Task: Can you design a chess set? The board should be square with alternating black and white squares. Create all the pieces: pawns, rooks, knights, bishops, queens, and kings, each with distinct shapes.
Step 963:
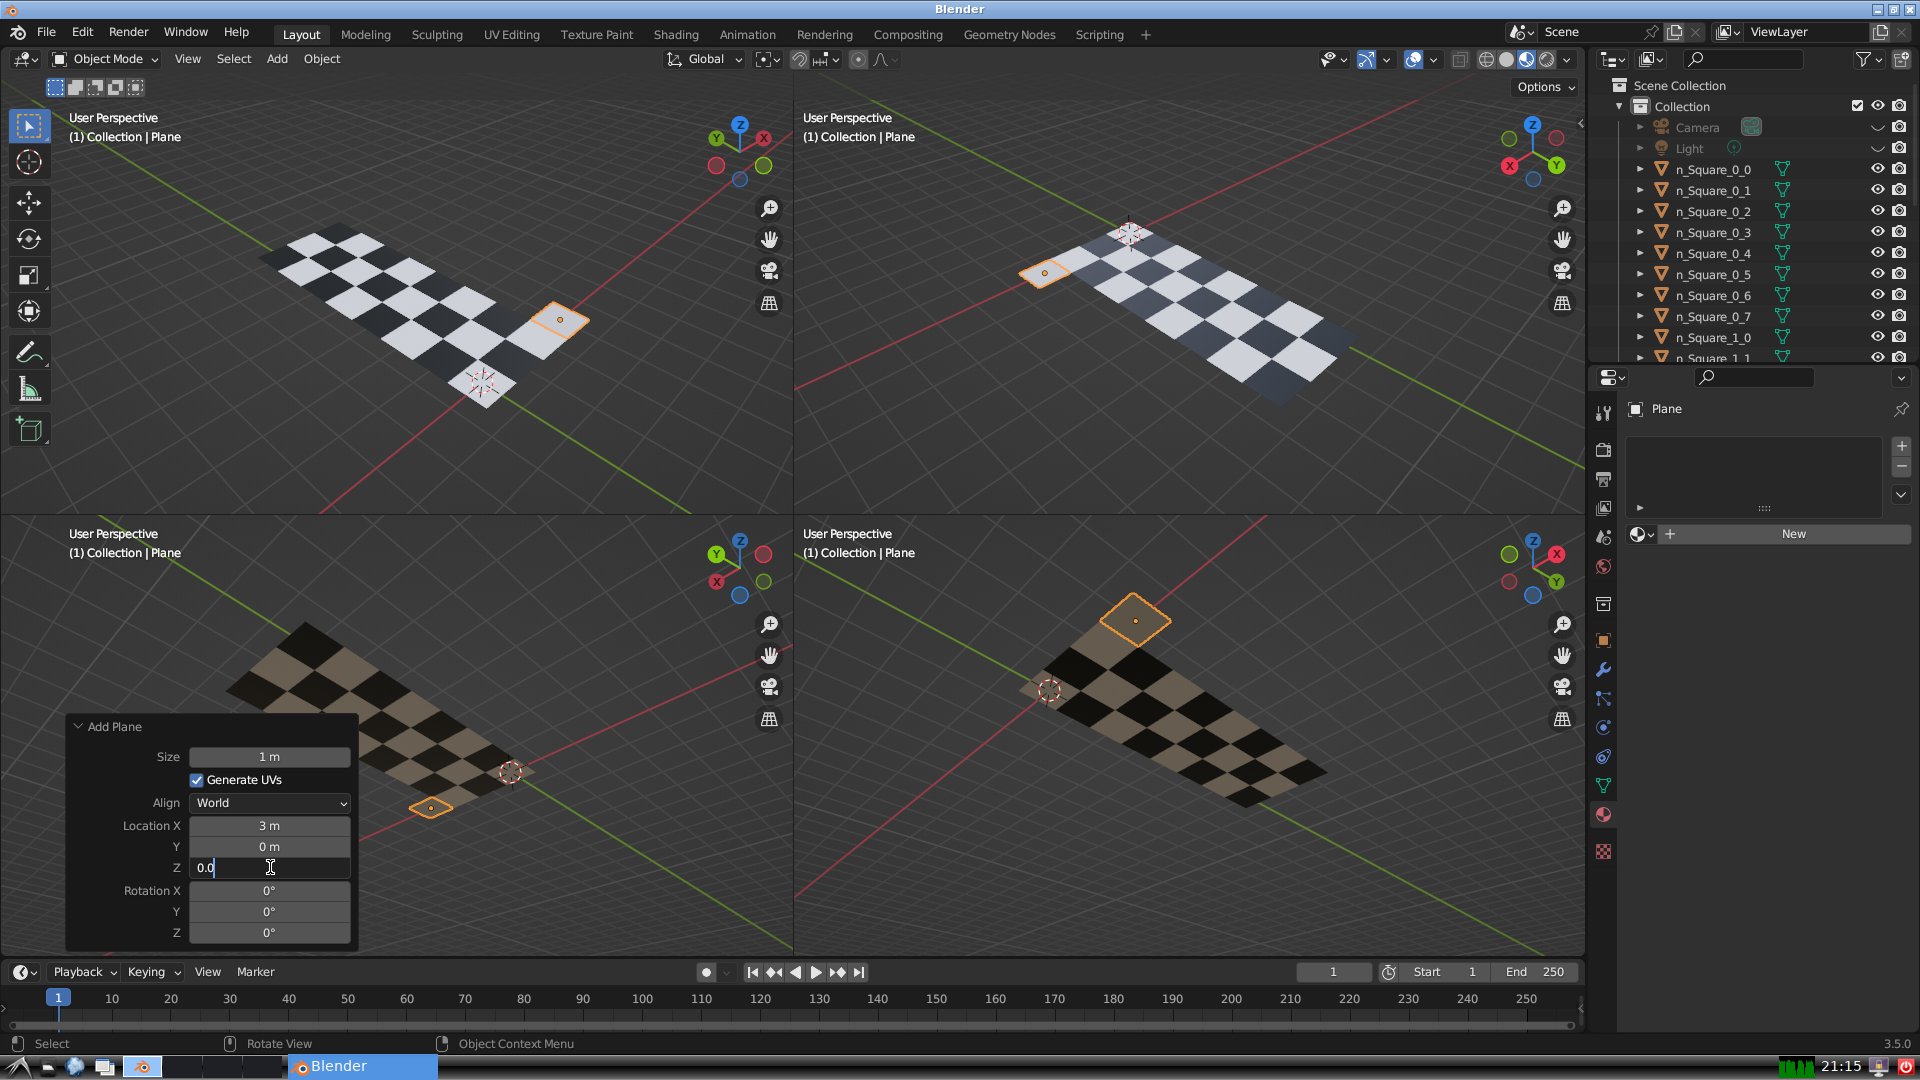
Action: {"key_press": ['Return']}